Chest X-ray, AP view. Patient: 56 years old, sex M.
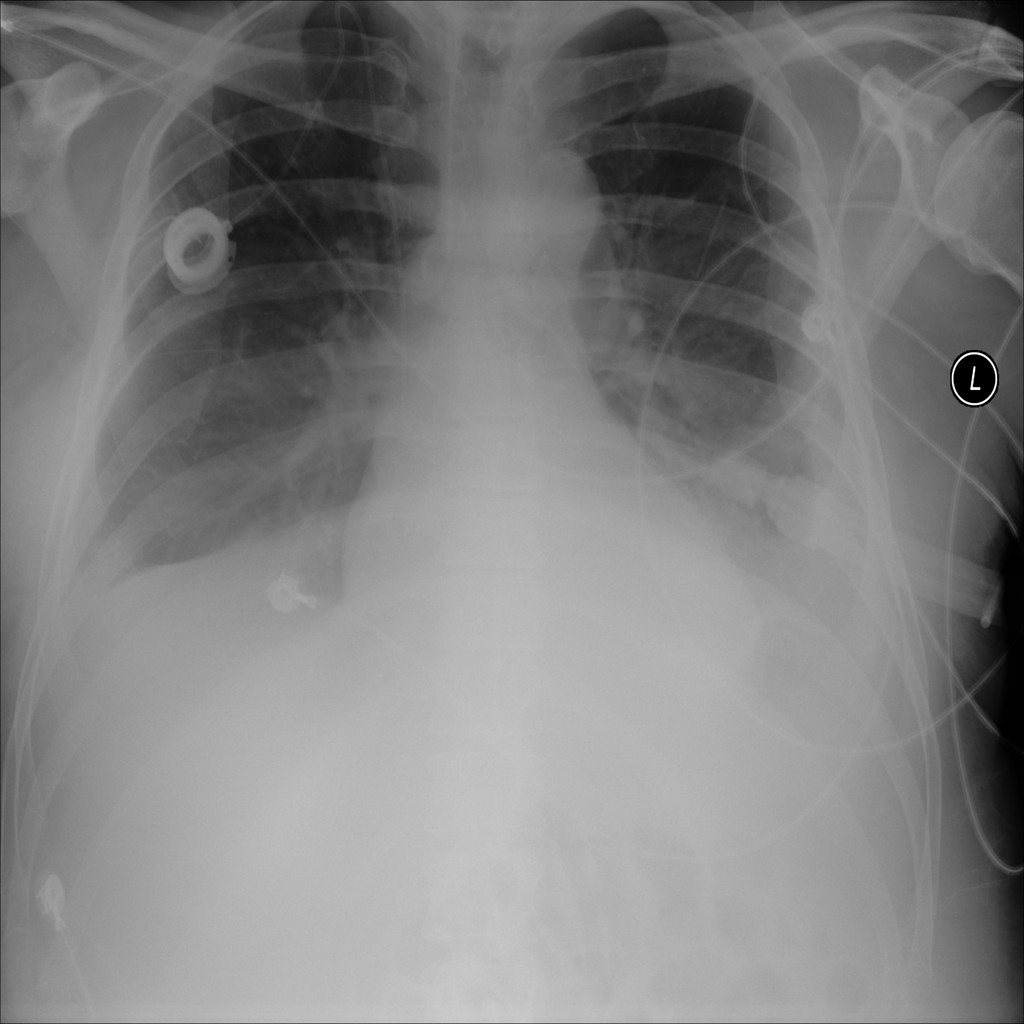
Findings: Consolidation